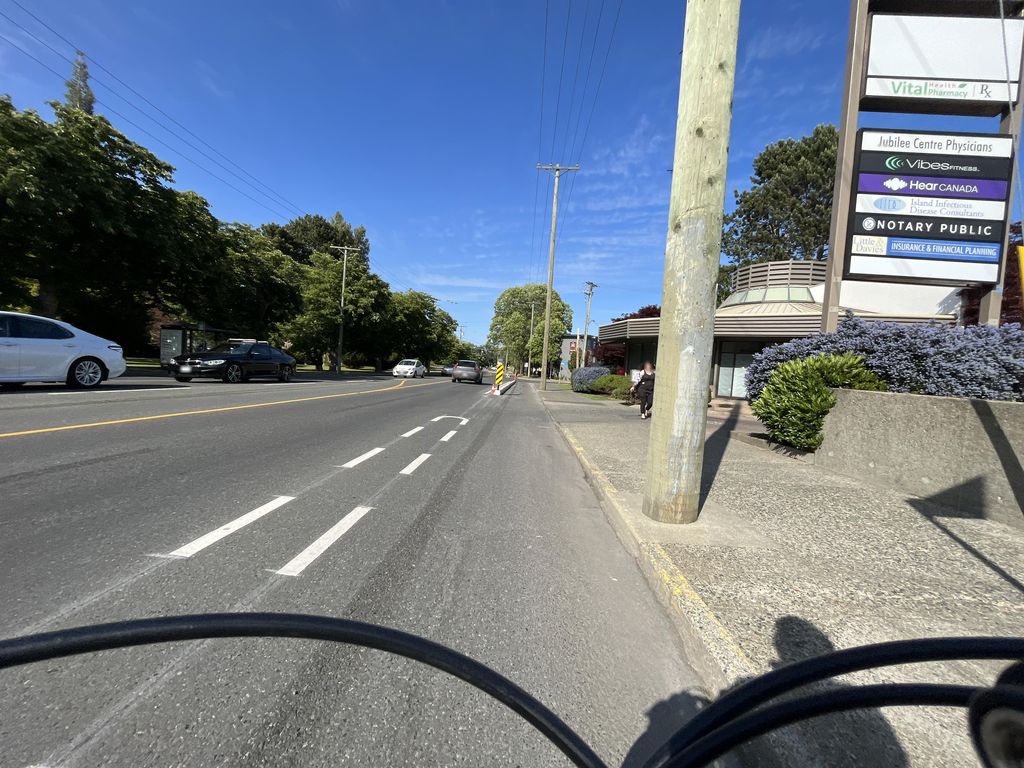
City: victoria